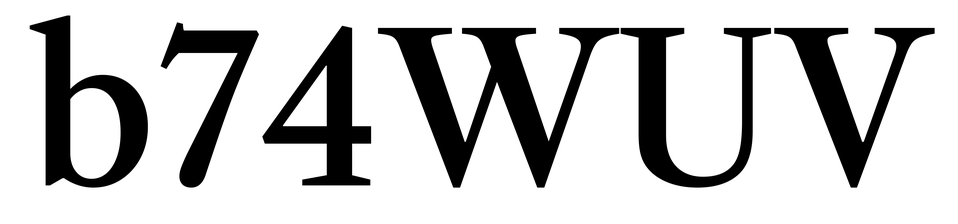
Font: LibreCaslonText_Medium